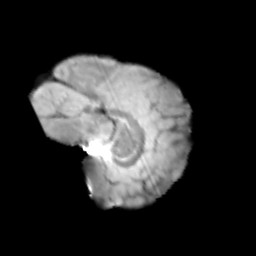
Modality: T2w
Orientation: sagittal
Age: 13
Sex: male
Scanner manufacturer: siemens
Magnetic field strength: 3 T
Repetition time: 3.8 s
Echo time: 0.07 s